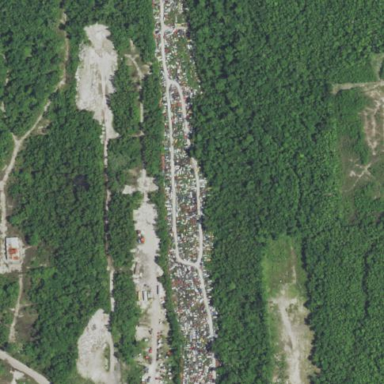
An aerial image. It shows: Scrap yard situated in industrial area.